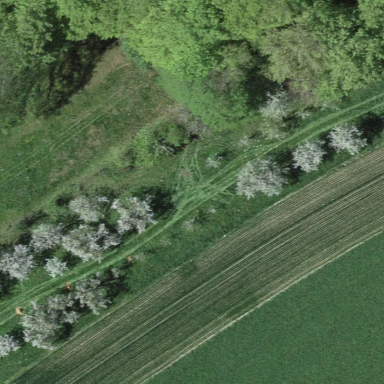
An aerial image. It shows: Orchard.